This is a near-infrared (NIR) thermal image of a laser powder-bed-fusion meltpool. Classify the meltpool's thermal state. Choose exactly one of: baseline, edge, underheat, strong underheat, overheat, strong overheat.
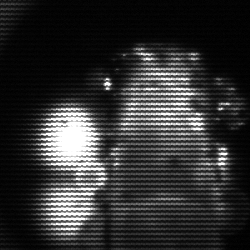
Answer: strong underheat